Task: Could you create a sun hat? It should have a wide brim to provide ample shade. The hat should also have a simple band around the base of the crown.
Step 154:
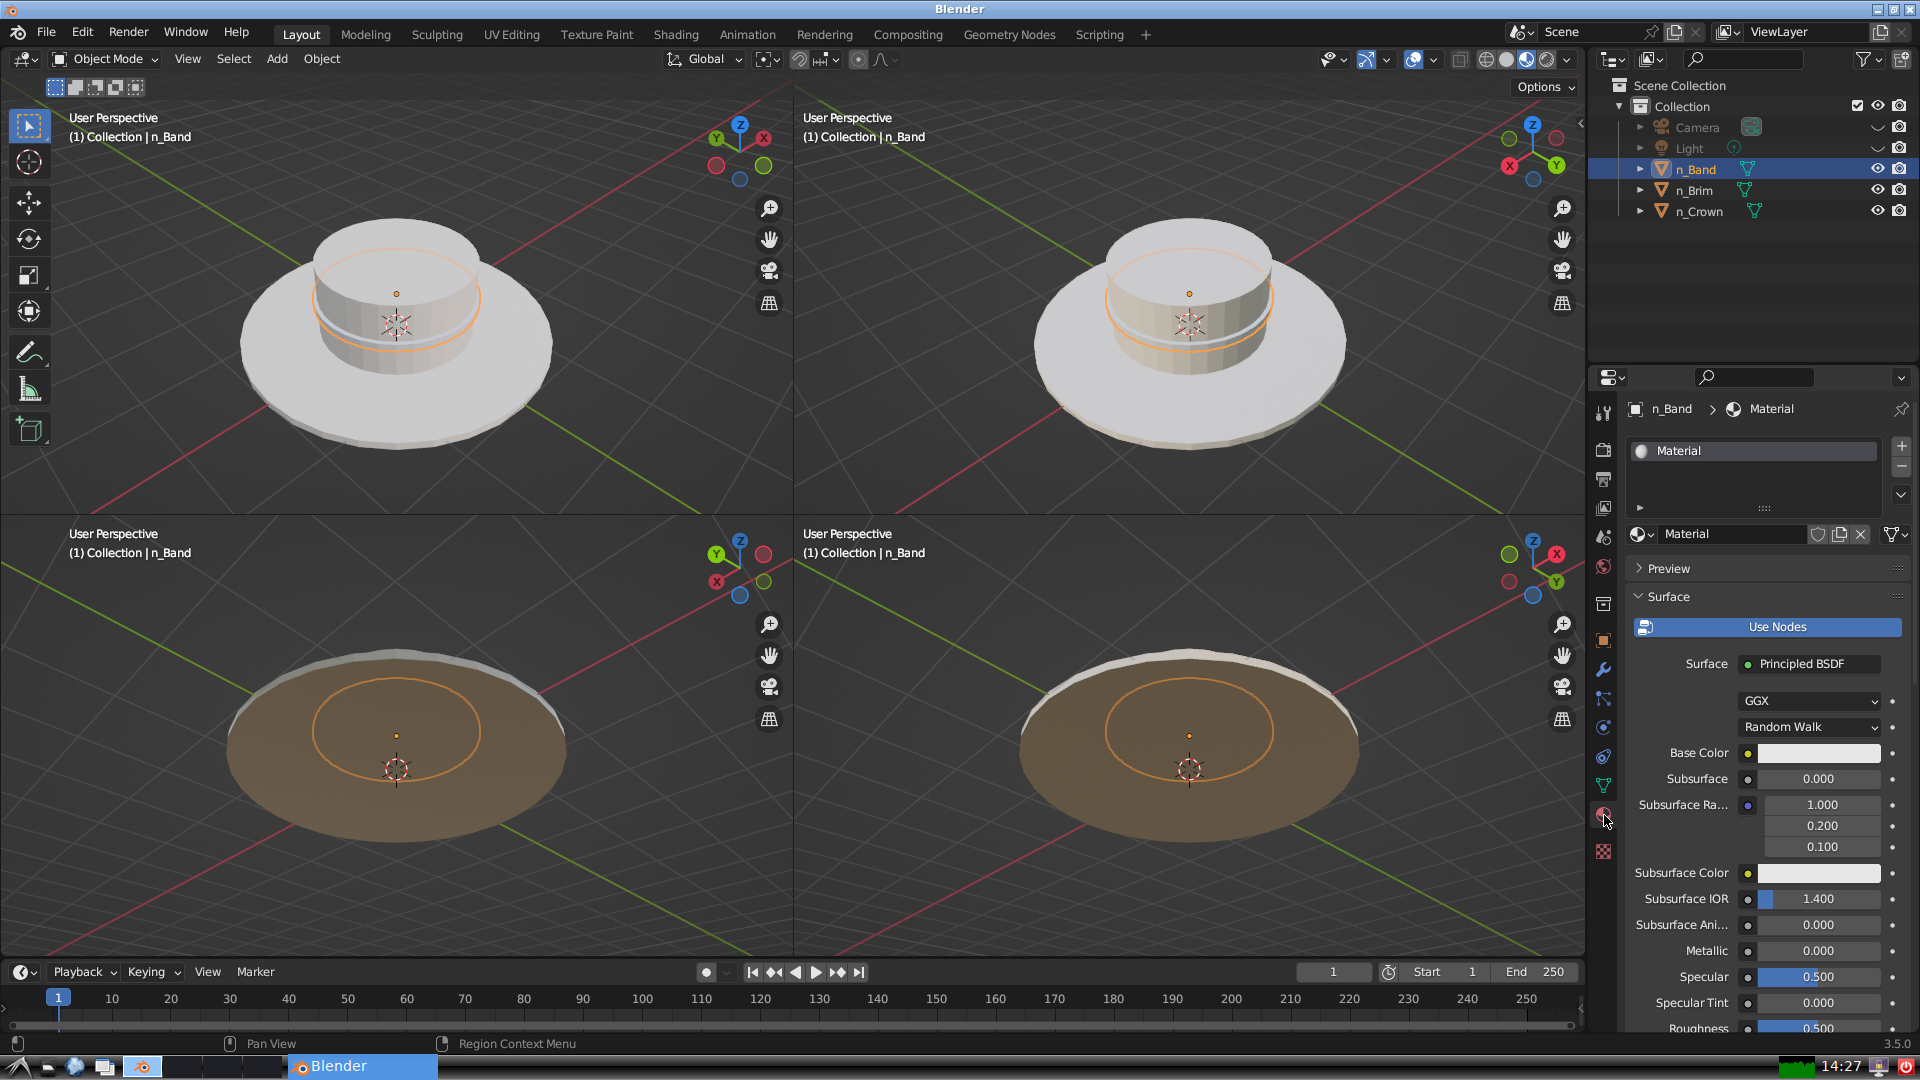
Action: {"mouse_move": [1706, 531]}